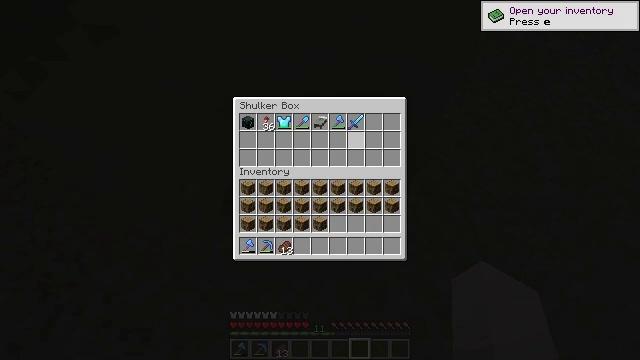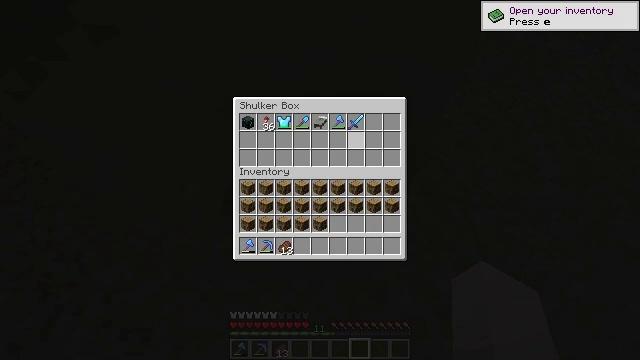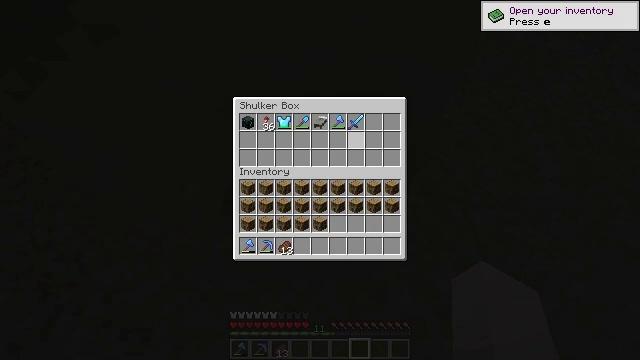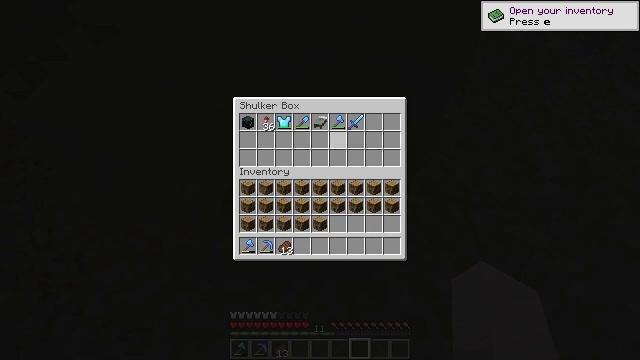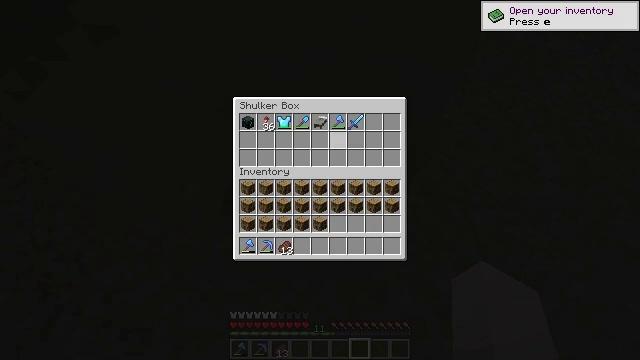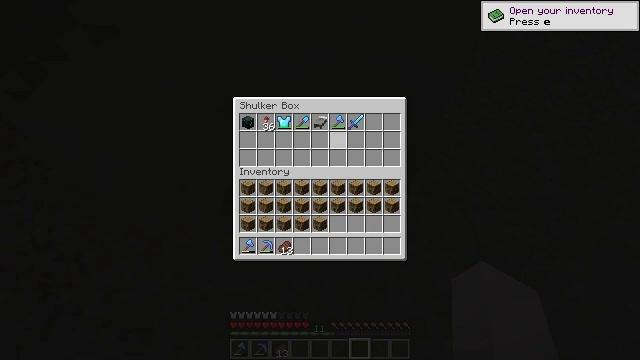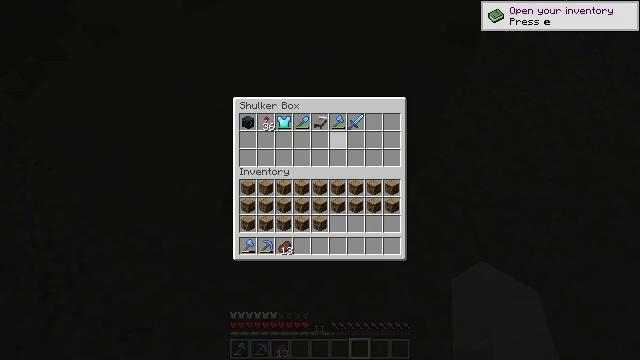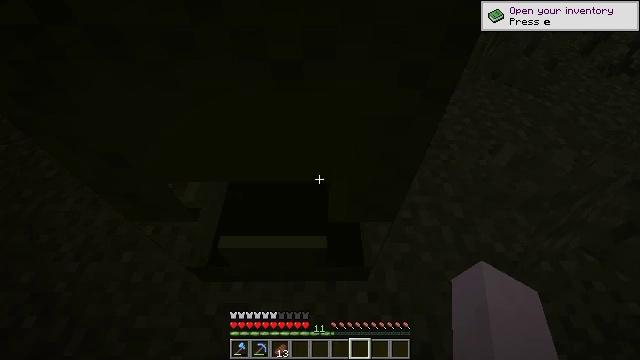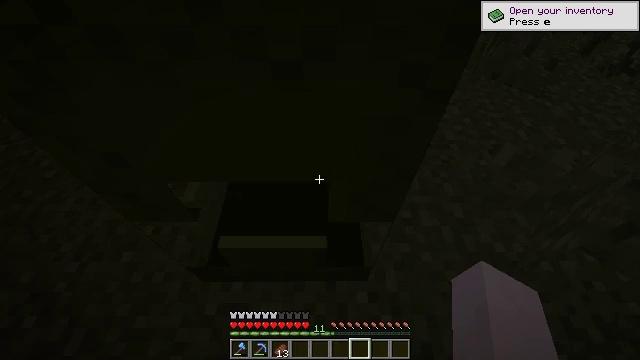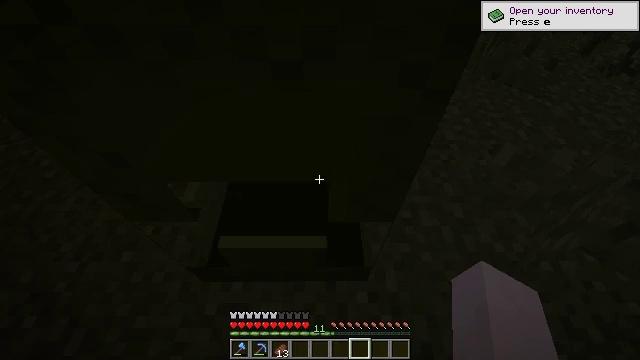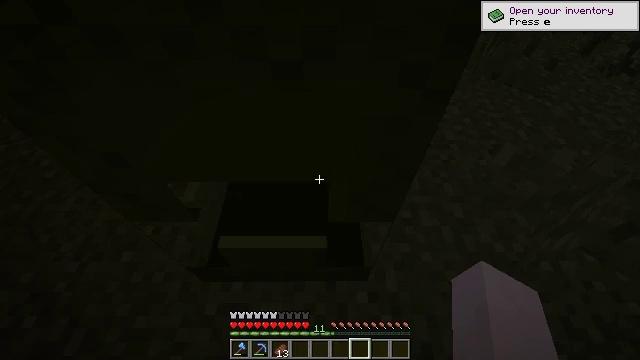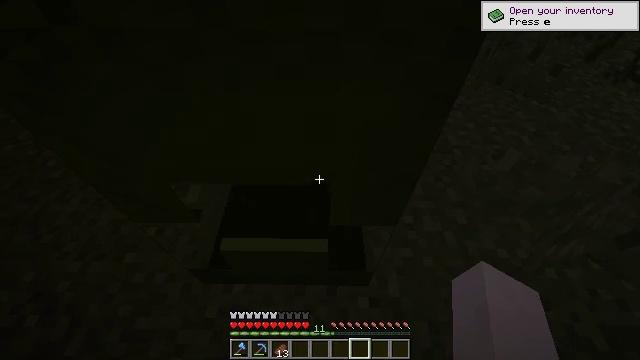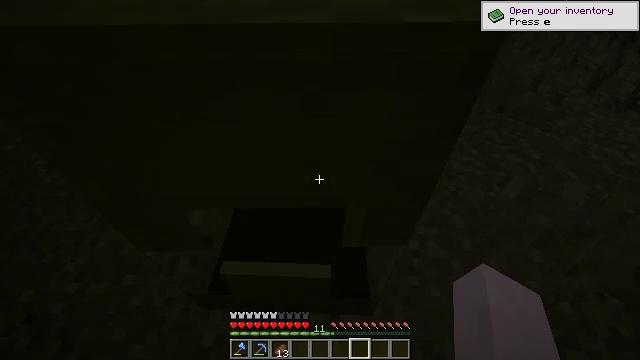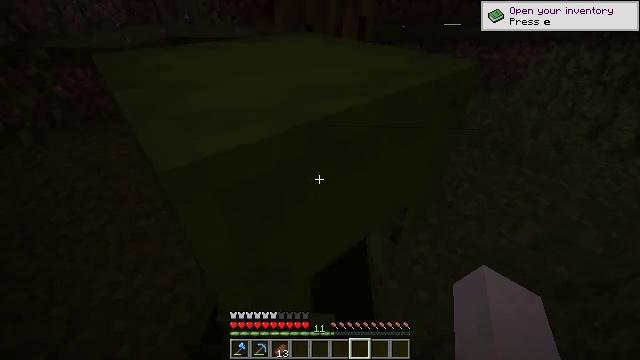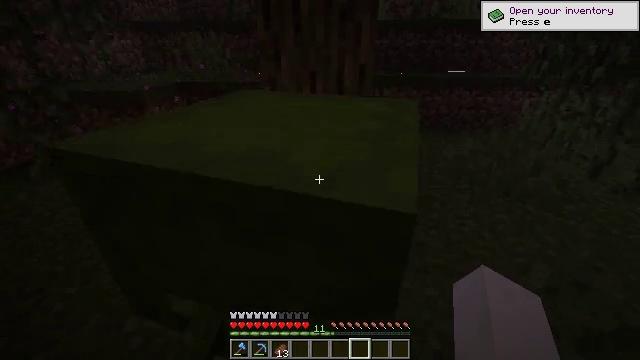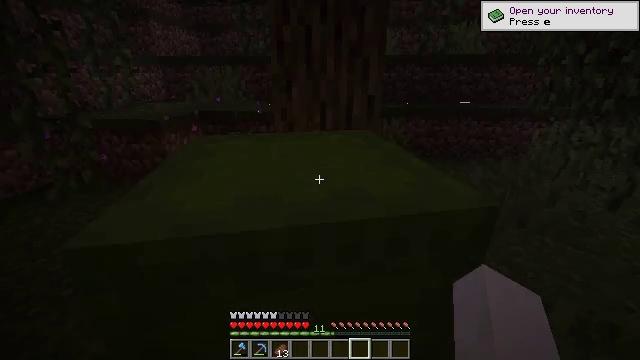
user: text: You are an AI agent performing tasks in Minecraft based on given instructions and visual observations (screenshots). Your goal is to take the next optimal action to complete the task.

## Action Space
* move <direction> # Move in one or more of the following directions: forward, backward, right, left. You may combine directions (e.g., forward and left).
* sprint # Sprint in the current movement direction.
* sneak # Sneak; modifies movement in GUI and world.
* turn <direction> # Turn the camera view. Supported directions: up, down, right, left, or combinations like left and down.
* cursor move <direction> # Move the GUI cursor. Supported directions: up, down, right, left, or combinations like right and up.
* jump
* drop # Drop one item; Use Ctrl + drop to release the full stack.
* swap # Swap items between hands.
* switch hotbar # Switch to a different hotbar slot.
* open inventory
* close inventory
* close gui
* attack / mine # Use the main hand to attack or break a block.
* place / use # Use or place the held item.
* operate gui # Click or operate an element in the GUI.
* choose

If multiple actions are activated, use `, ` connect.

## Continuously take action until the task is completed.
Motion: motion action
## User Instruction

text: Use a pickaxe to gather the ender chest.
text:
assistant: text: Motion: no_op
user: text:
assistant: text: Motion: no_op
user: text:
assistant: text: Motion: no_op
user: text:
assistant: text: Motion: no_op
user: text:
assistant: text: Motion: no_op
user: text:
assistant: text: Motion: no_op
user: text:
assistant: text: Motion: no_op
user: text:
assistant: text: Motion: close gui
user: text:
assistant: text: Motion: no_op
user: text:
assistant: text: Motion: no_op
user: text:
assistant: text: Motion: no_op
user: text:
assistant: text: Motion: turn left and up
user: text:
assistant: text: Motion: turn left and up
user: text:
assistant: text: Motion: turn up
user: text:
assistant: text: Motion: turn left and up
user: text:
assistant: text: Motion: switch to hotbar 2
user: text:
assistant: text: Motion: switch to hotbar 2
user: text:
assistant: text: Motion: turn left and down, switch to hotbar 2
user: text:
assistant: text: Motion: turn down, switch to hotbar 2
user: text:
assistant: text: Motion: turn down
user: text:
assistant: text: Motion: no_op
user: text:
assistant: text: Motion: no_op
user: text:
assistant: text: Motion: no_op
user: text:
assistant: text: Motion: turn down
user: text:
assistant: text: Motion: turn down
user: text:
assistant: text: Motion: turn down
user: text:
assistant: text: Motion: no_op
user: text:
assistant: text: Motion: no_op
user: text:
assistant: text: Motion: no_op
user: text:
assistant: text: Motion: no_op